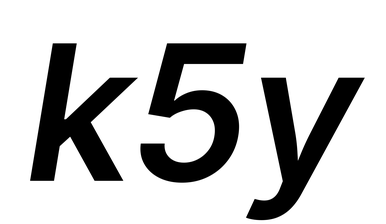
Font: Inter-Italic_SemiBold_Italic